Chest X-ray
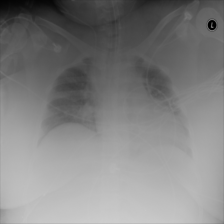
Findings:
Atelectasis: negative
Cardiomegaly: negative
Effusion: negative
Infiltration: negative
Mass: negative
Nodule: negative
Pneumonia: negative
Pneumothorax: negative
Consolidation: negative
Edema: negative
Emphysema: negative
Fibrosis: negative
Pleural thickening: negative
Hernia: negative